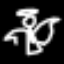
Label: angel